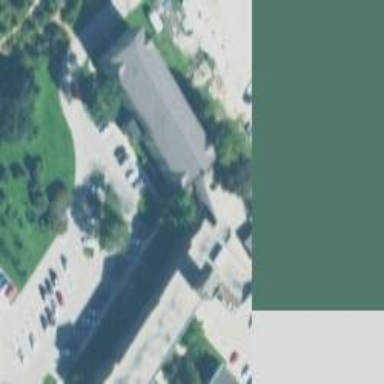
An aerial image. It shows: Building.